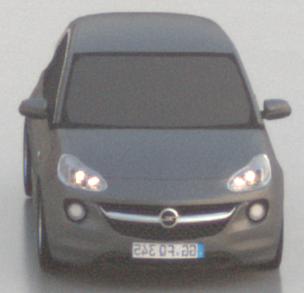
Make: Opel
Model: ADAM 1.2
Detailed model: ADAM
Model produced from: 2013/01
Model produced until: 2014/11
Doors: 3
Color: gray
Road condition: wet road
Daytime: dawn
Contrast: low contrast